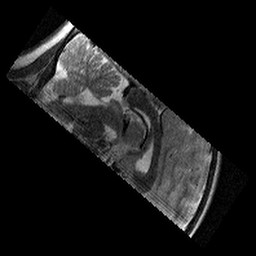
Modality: T2w
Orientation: sagittal
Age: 9
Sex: female
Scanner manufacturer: siemens
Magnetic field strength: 3 T
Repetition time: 9.23 s
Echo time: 0.067 s